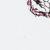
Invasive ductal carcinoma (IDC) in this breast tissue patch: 0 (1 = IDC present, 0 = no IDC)